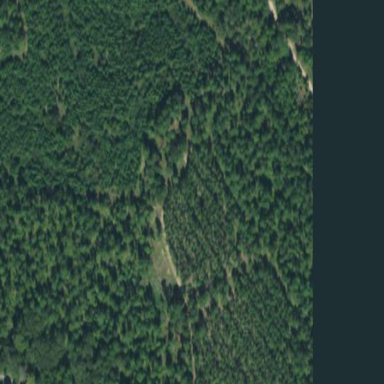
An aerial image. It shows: Forest with evergreen needle-leaved trees.